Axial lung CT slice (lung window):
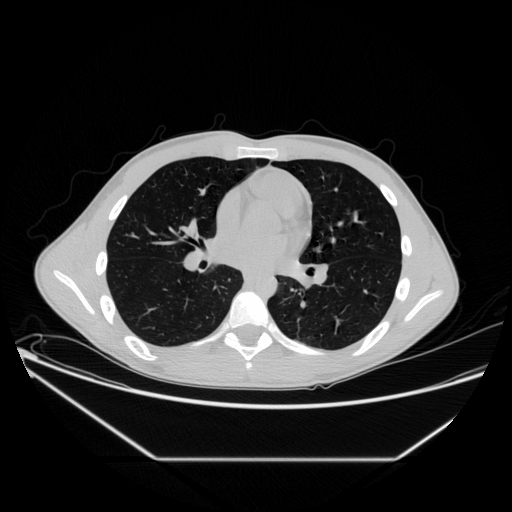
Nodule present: no